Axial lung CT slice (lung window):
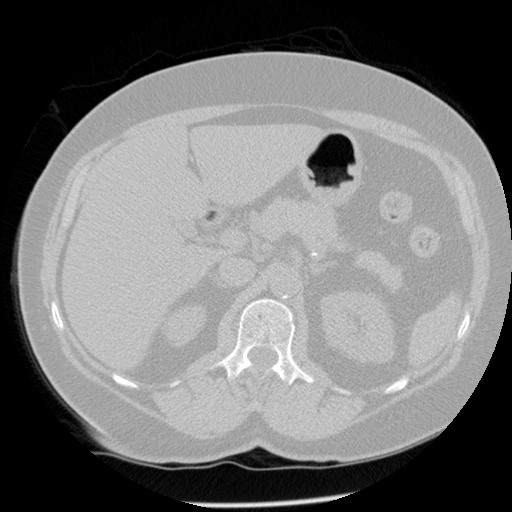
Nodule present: no